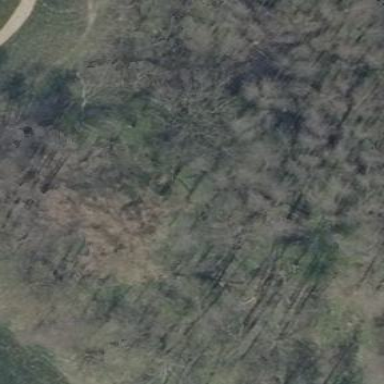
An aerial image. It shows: Deciduous woodland area with lush foliage.